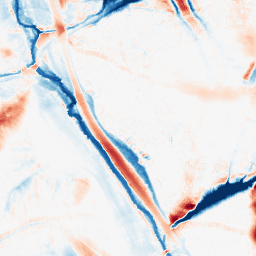
Category: morphological
Decomposition family: morphological_ellipse
Decomposition parameters: operation: average
width: 30
height: 50
Upsampling method: bicubic_3x
Upsampling parameters: scale: 3
Upsampling scale: 3